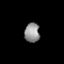
Tissue: prostate
Cell type: Epithelial cells
Senescence score: 0.3079
Nuclear area (px): 284
Mean DAPI intensity: 146.102